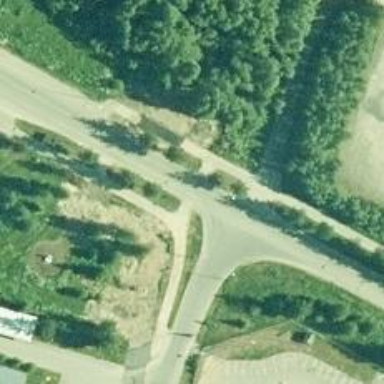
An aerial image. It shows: Marked crossing on the road.